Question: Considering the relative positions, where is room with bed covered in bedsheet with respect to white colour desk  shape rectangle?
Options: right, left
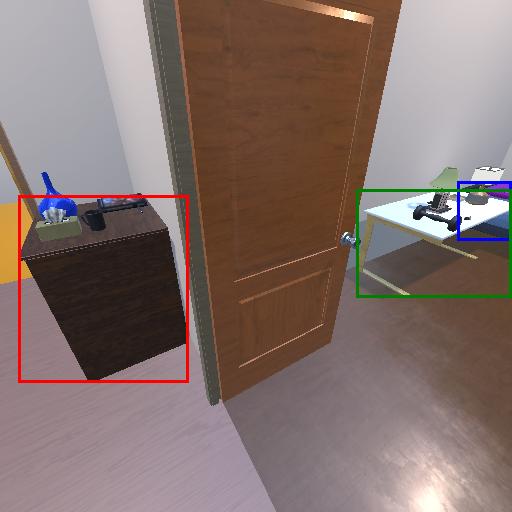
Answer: right